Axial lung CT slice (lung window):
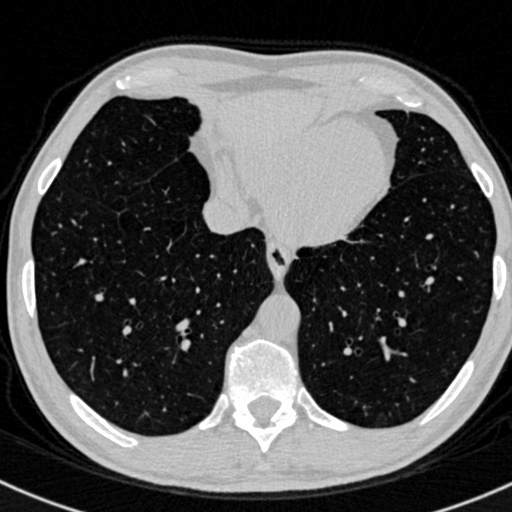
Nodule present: no